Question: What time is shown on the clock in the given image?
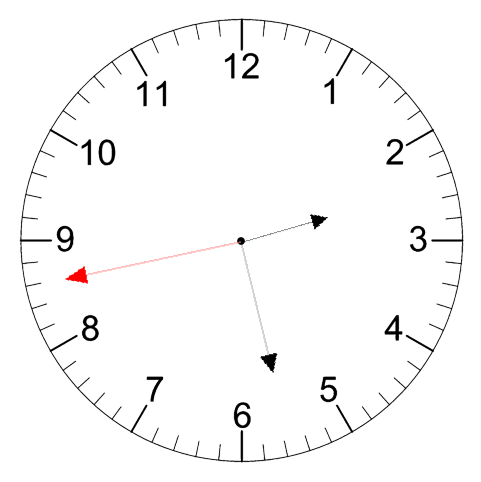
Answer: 02:27:43